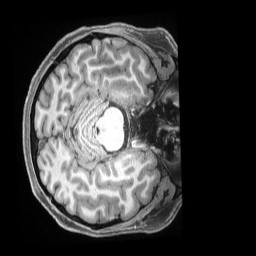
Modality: T1w
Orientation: axial
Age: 26
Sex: male
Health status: ill
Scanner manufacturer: siemens
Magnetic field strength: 3 T
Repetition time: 2.5 s
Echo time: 0.00181 s